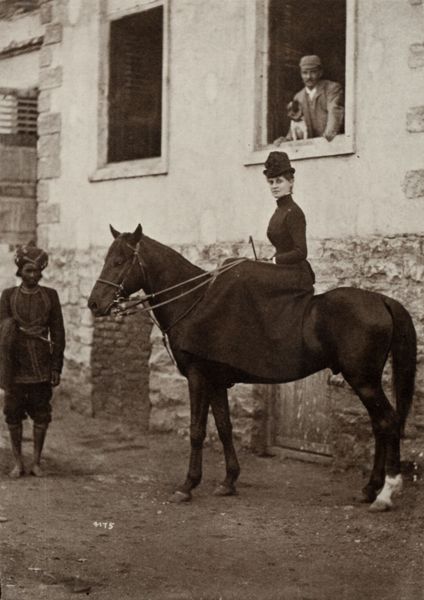
Titel: Englische Frau auf einem Pferd
Künstler: Raja Lala Deen Dayal
Schlagwörter: dunkel, mann, schatten, weiß, menschen, stadt, braun, brust, busen, fenster, frau, grau, hell, hintergrund, hut, hüte, kleid, licht, männer, schwarz, strasse, blick, dackel, dame, gebäude, haus, hund, tier, tiere, weg, gesellschaft, mode, rock, anzug, bart, jacke, kappe, kappen, mütze, wand, arm, augen, diener, dienerin, gesicht, sockel, stehen, stein, steine, bildnis, portrait, porträt, erde, gitter, schlank, boden, land, kostüm, mantel, sitzend, ohren, vornehm, pferd, reiter, ausritt, huf, hufe, mähne, rappe, reiten, reiterin, reitkostüm, ritt, sattel, schweif, zaumzeug, zügel, herrschaft, hündchen, bein, fassade, zuschauer, warm, afrika, dorf, mauer, hof, beobachter, diner, foto, fotografie, photographie, barfuss, afrikanerin, neger, schwarze, hinterhof, fuss, fensterrahmen, orient, orientalisch, urlaub, mauerwerk, draußen, asien, geschirr, schwarz-weiß, uniform, soldat, bürger, lauf, peitsche, damensattel, damensitz, trense, fleck, photo, gemäuer, rustika, schwarzer, sklave, landhaus, ross, reise, dreck, reichtum, sklavin, reitkleid, stute, mohr, kniebundhose, livree, empire, erinnerung, armut, indien, turban, türkei, aufnahme, bruchstein, hengst, eleganz, kolonialismus, marokko, fessel, öffnungen, gestellt, victorianisch, fuchsjagd, gerte, reitend, türke, naher osten, inder, turan, page, s/w, kandare, pascha, modisch, negerin, kolonialgeschichte, dienstbote, kellertür, martingal, peitsch, reisefotographie, reitknecht, reitrock, schnappschuß, weisser huf, 1900, stallknecht, damenstitz